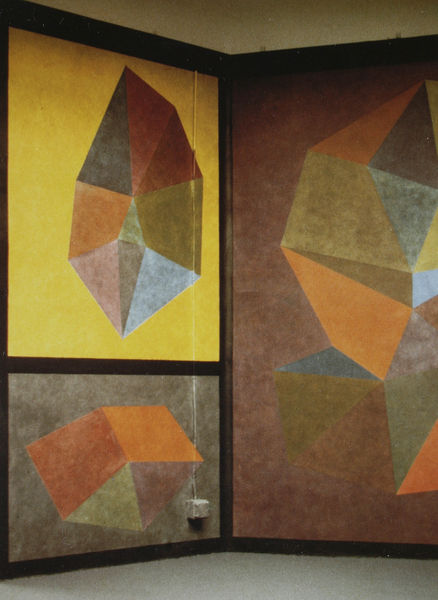
Titel: Installation Bienale Venedig - Complex forms
Künstler: Sol Lewitt
Schlagwörter: blau, gelb, grün, kubismus, braun, bunt, grau, orange, raum, schwarz, zimmer, rot, beige, expressionismus, malerei, wand, boden, decke, bilder, ecke, abstrakt, farben, modern, farbe, formen, wandgemälde, wände, form, ausstellung, bauhaus, geometrisch, wandbild, geometrie, klee, kuben, installation, kubus, triptychon, orphismus, steckdose, vieleck